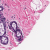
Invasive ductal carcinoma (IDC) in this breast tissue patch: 0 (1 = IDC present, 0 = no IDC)